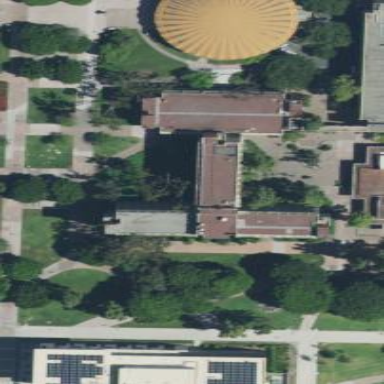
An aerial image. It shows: View of university building.